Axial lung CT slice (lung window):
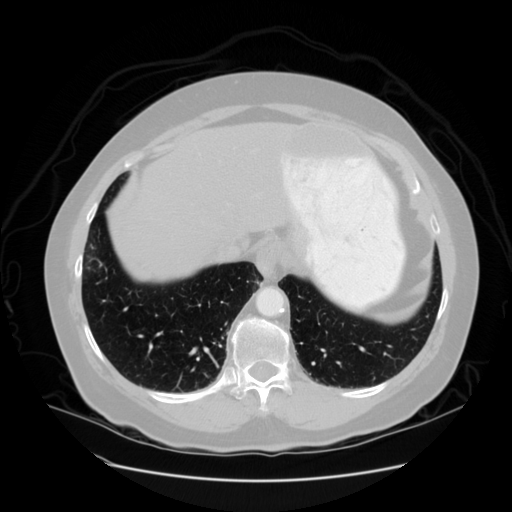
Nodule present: no